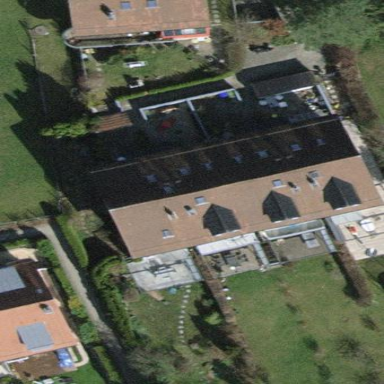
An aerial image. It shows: Simple house.